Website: lowes
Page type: customer-info-address
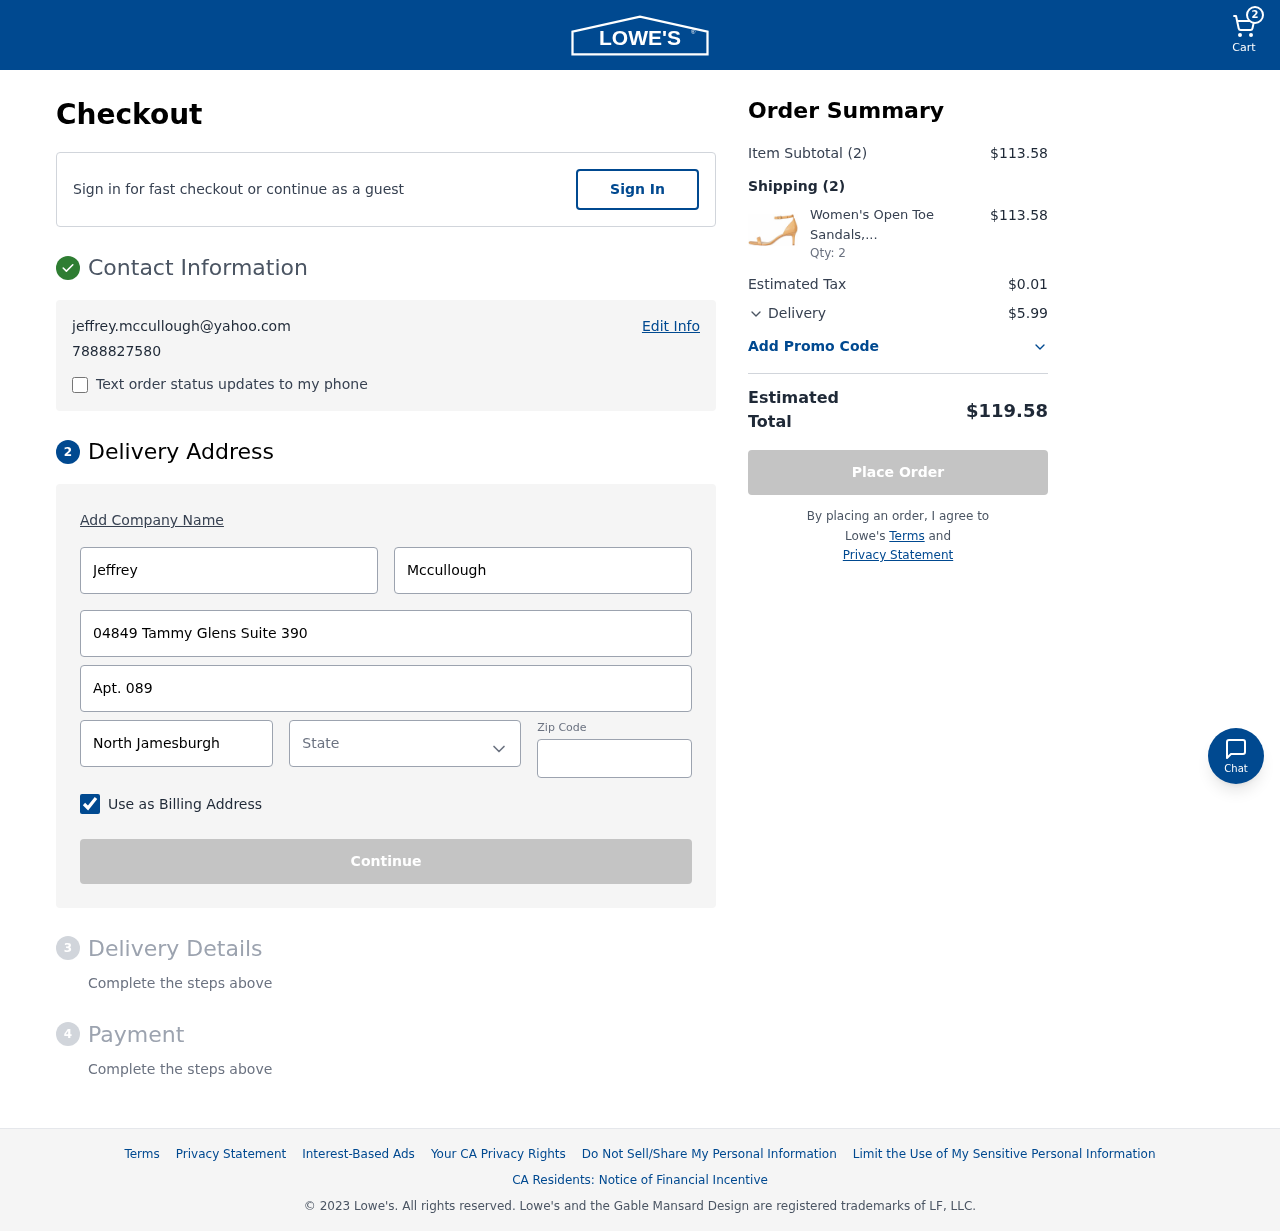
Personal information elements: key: PII_CITY
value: North Jamesburgh
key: PII_EMAIL
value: jeffrey.mccullough@yahoo.com
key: PII_FIRSTNAME
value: Jeffrey
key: PII_LASTNAME
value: Mccullough
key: PII_PHONE
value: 7888827580
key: PII_POSTCODE
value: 71366
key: PII_STATE
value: North Carolina
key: PII_STREET
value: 04849 Tammy Glens Suite 390
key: PII_STREET2
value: Apt. 089
Product elements: key: PRODUCT1_NAME
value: Women's Open Toe Sandals, Beige Tan, 6 us
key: PRODUCT1_QUANTITY
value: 2
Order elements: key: ORDER_NUM_ITEMS
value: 2
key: ORDER_SUBTOTAL
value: $113.58
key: ORDER_NUM_ITEMS2
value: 2
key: ORDER_SUBTOTAL2
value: $113.58
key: ORDER_TAX
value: $0.01
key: ORDER_SHIPPING_COST
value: $5.99
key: ORDER_TOTAL
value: $119.58